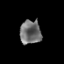
Tissue: prostate
Cell type: T cells
Senescence score: 0.3337
Nuclear area (px): 498
Mean DAPI intensity: 111.972